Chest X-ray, AP view. Patient: 52 years old, sex M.
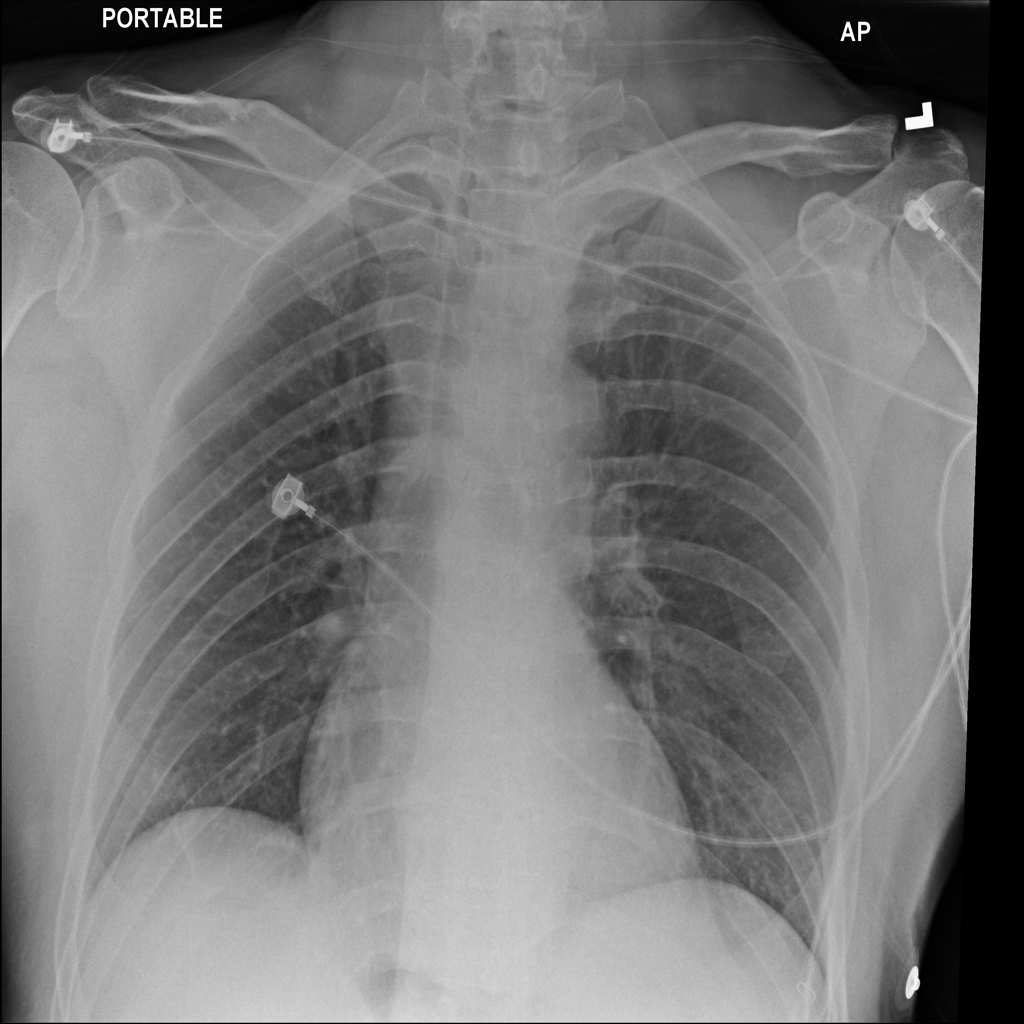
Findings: Infiltration